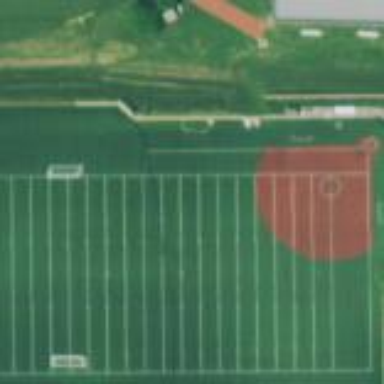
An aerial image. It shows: Baseball pitch for leisure land activities.